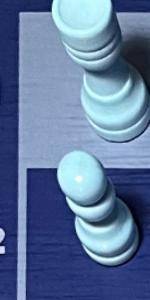
Label: Pawn_White